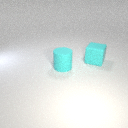
large cyan rubber cylinder to the left of large cyan rubber cube